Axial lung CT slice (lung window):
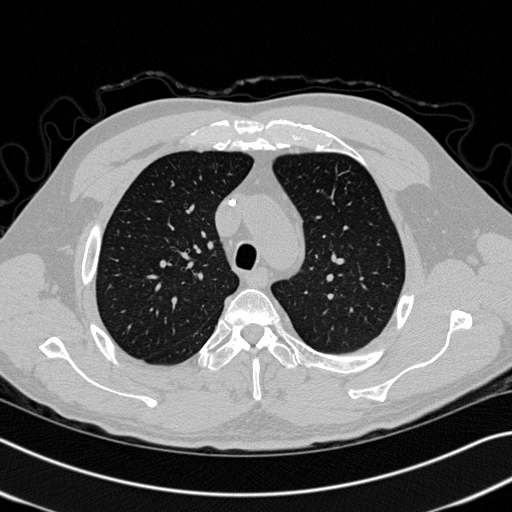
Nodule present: no